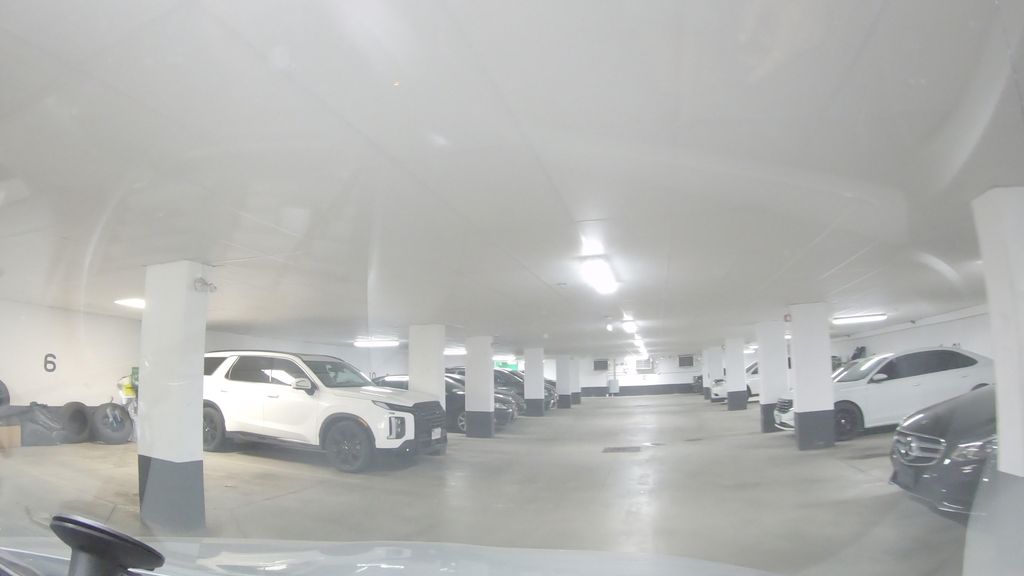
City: toronto